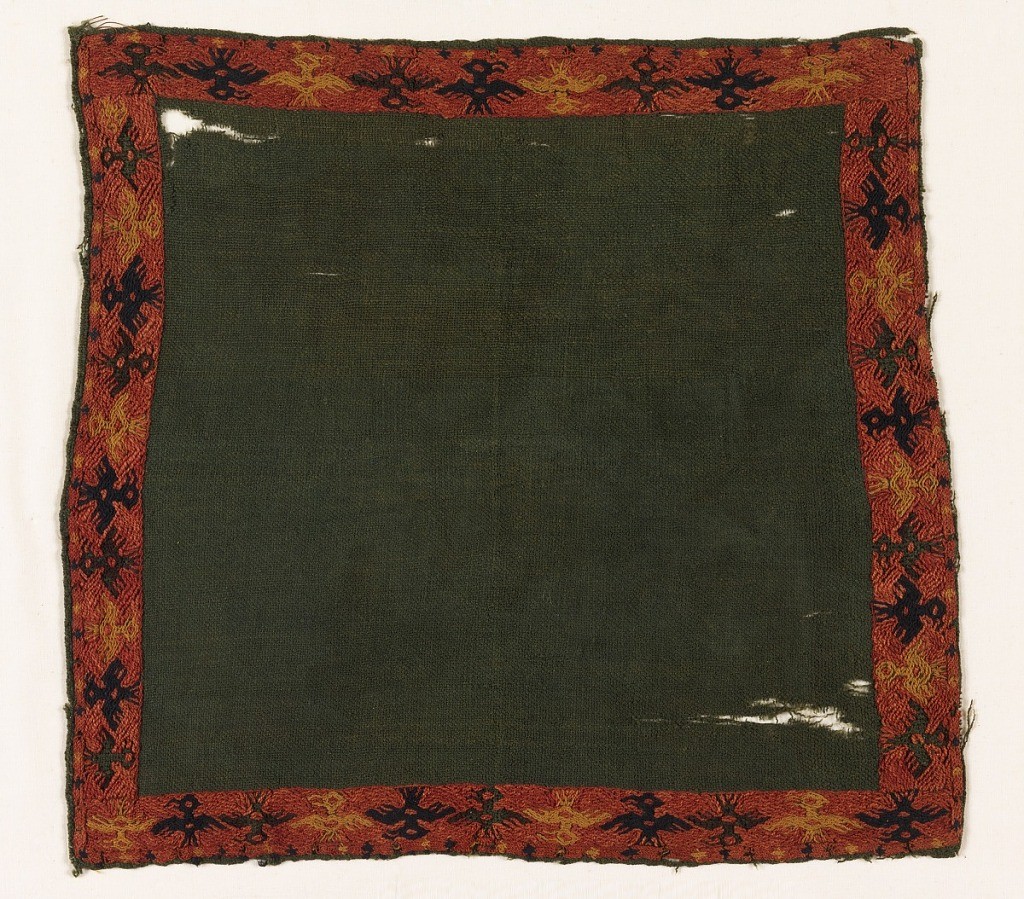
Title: Textile
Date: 600–300 BC
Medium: wool Technique: stem stitch on plain weave
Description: Green rectangle with embroidered outer borders with small yellow, green, and blue birds on a red background.